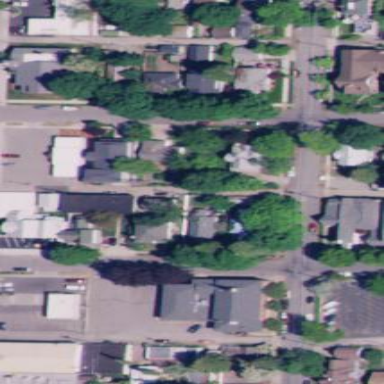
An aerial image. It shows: Sidewalk.